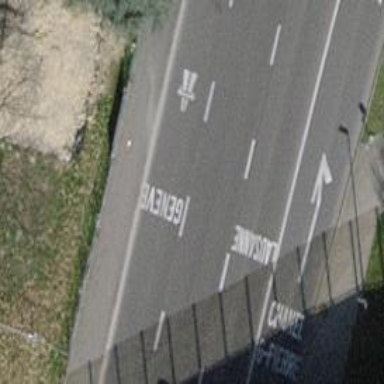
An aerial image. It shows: Secondary road with lane designated for cycling on the left side. The road surface is asphalt.